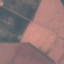
Label: AnnualCrop